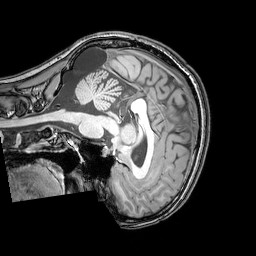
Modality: T1w
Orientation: sagittal
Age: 24
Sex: female
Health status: healthy
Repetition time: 0.081 s
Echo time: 0.037 s